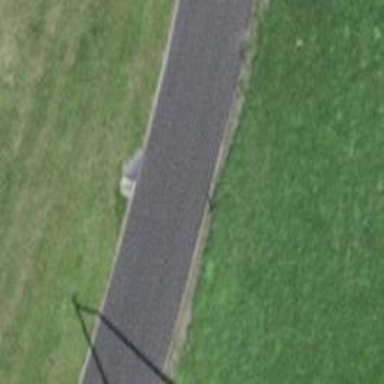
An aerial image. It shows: Passing place on the road.